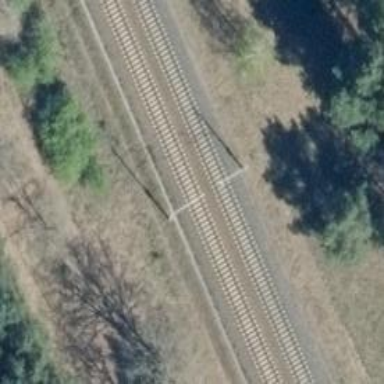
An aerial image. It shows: Railway milestone with catenary mast.